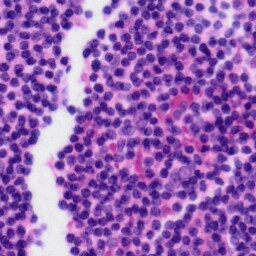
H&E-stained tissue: Tonsil